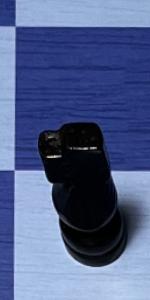
Label: Knight_Black